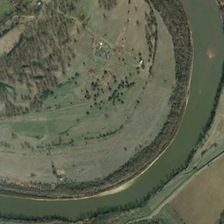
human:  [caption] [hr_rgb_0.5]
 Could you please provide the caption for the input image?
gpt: many sparse green plants are in two sides of a curved river .

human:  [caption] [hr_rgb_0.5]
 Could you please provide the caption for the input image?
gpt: many sparse green plants are in two sides of a curved river .

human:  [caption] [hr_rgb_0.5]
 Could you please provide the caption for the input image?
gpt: many sparse green plants are in two sides of a curved river .

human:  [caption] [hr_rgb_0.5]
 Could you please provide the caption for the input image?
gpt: many sparse green plants are in two sides of a curved river .

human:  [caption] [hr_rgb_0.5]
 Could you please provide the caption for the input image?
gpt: many sparse green plants are in two sides of a curved river .